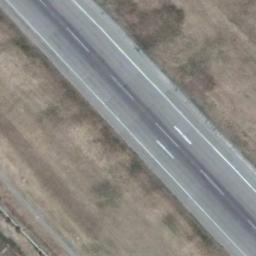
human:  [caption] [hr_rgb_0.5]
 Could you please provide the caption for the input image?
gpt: There is space around the runway .

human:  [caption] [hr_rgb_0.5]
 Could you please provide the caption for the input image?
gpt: The runway is on the bare land .

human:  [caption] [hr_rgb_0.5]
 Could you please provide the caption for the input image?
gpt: There is yellow bare ground next to the runway, And there are white short and thick signs on the runway .

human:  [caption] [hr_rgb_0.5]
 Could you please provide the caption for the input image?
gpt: The runway goes through the clearing and two touchdown zone markings are on the runway .

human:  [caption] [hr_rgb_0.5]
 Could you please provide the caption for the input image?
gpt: There are empty land beside the runway .